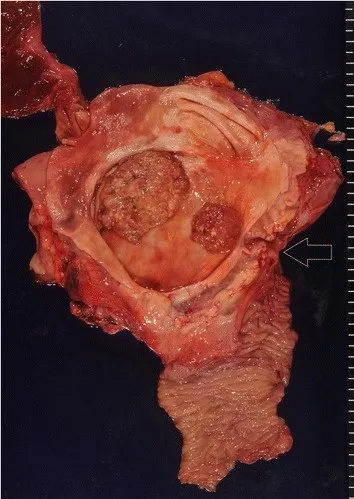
The resected specimen demonstrated tumors in the inferior and middle bile ducts. Arrow indicates the papilla of Vater.
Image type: radiology (ct)